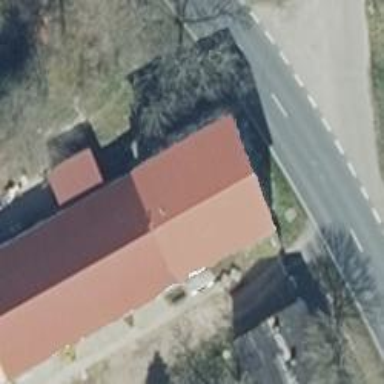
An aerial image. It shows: Red barn with gabled metal roof.